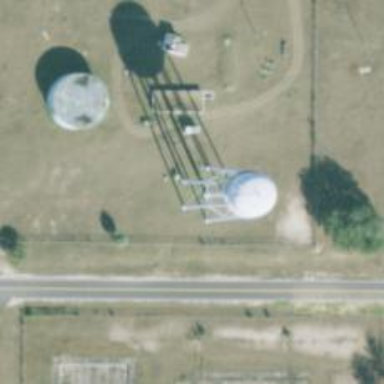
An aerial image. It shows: Water tower that is man-made.